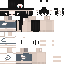
A male human skin with pale skin, wearing brown long hair dressed in a blue hoodie and black pants, featuring a closed mouth.